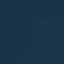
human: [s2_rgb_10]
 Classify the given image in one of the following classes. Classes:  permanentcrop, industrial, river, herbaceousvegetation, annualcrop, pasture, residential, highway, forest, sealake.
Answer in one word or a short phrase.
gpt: SeaLake